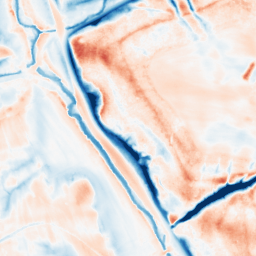
Category: multiscale
Decomposition family: dog_multiscale
Decomposition parameters: sigma_ratio: 1.6
n_scales: 6
base_sigma: 0.5
Upsampling method: lanczos
Upsampling parameters: scale: 2
Upsampling scale: 2